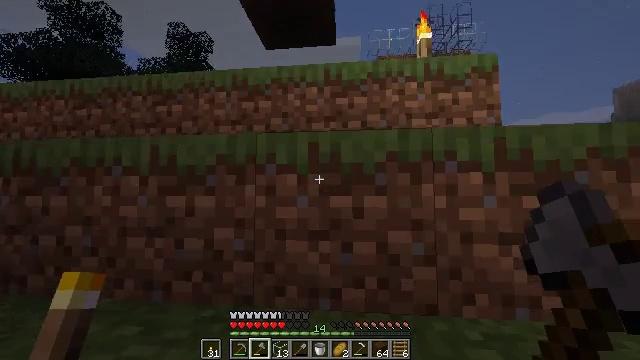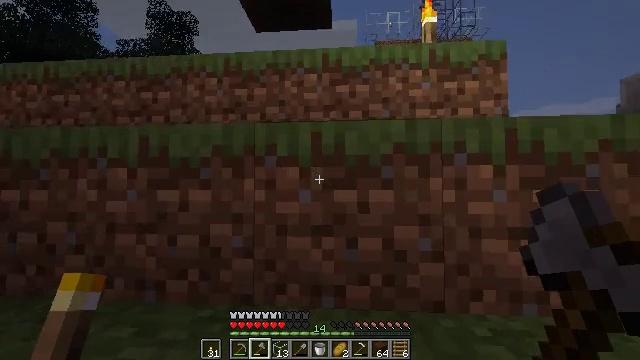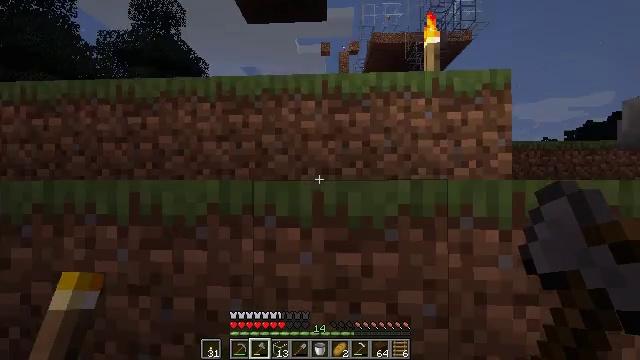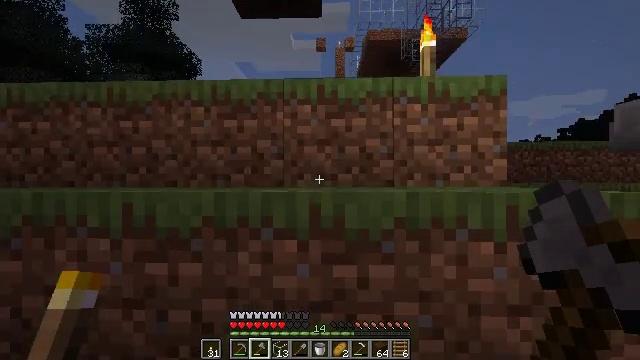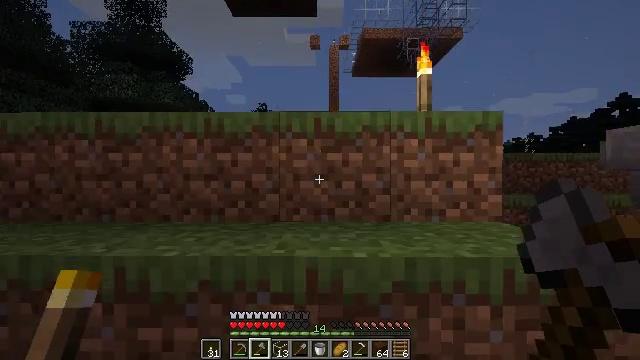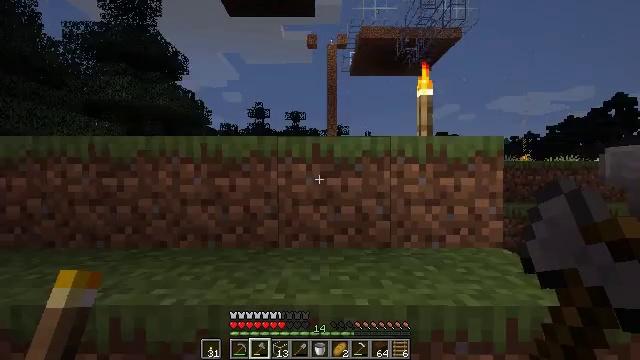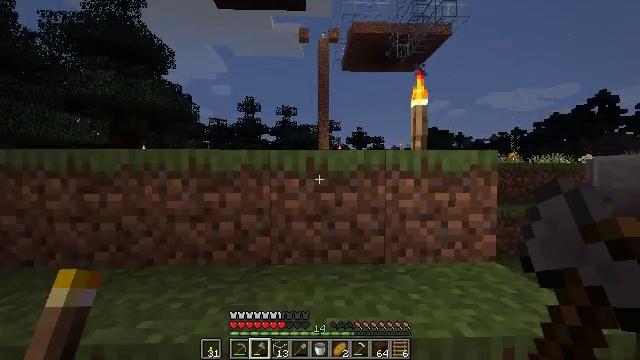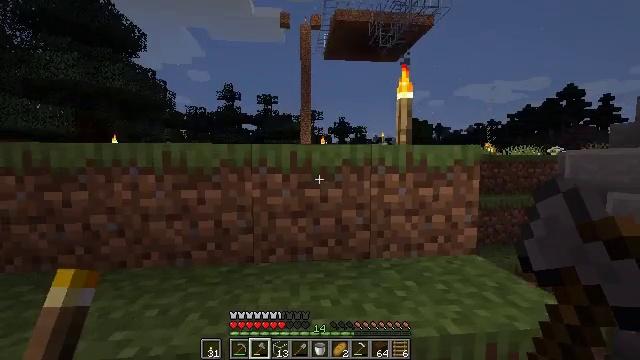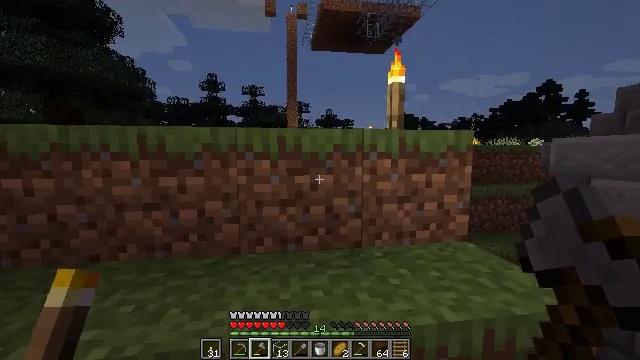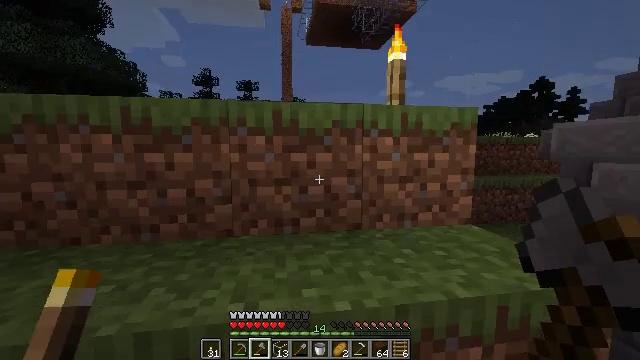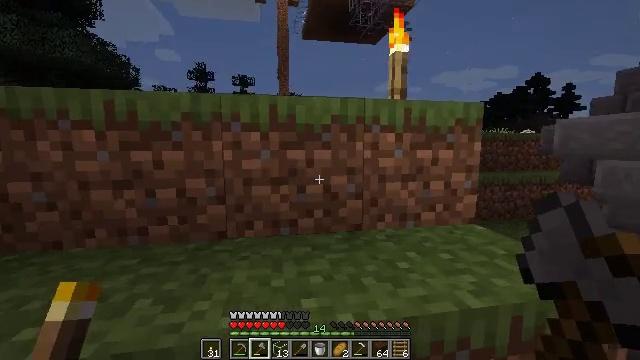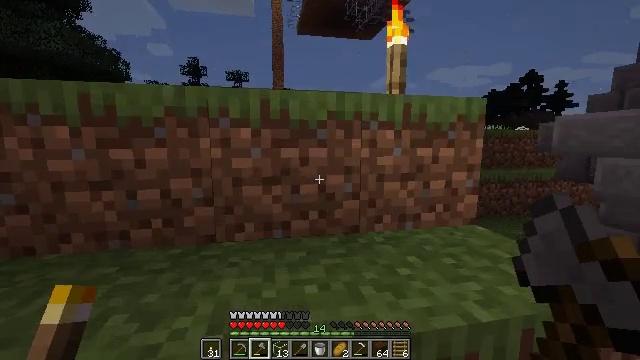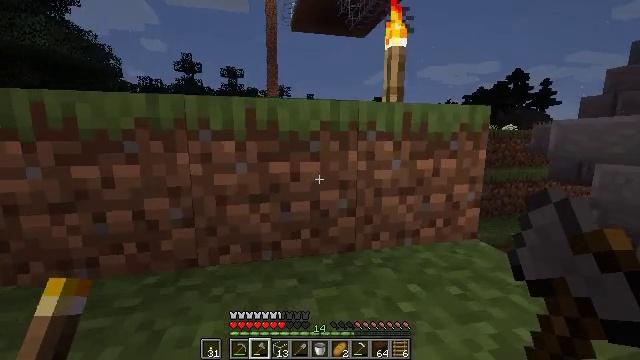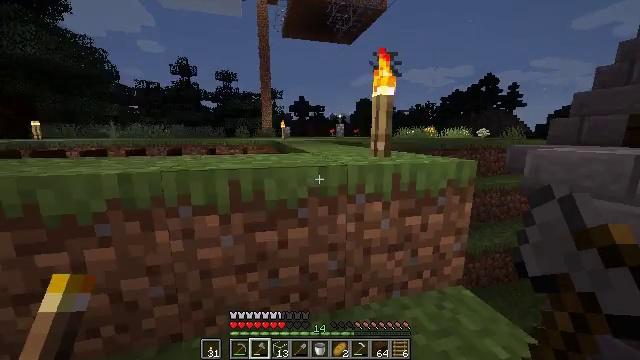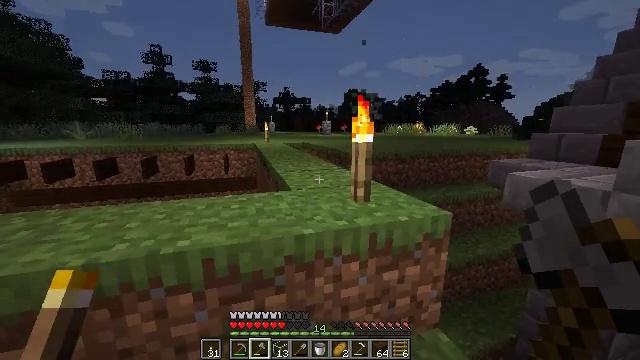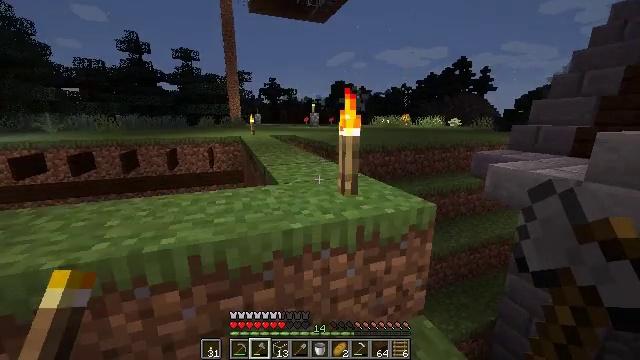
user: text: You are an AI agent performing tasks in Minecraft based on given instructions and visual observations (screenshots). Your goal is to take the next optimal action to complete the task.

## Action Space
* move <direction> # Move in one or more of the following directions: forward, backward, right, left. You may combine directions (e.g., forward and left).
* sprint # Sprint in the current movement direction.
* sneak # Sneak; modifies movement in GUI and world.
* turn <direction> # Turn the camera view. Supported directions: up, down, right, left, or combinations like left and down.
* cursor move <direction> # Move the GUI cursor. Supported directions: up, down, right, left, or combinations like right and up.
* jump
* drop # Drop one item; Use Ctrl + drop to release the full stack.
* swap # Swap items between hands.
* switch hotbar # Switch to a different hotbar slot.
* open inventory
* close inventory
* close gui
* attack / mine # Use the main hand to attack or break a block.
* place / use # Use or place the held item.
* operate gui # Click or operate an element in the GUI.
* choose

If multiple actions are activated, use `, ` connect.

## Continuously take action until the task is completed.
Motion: motion action
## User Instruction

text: Craft multiple cobblestone wall pieces with cobblestone.
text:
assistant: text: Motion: move forward, sprint, turn right and down, jump
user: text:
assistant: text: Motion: move forward, sprint, turn right and down, jump
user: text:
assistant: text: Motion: move forward, sprint, turn right, jump
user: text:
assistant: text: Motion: move forward, sprint, turn right, jump
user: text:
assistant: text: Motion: move forward, jump
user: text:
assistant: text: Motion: move forward, turn right and down, jump
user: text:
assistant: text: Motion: move forward, turn right and down, jump
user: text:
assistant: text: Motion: move forward, turn right and down, jump
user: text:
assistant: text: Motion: move forward, turn right, jump
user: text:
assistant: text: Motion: move forward, jump
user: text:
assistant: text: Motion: move forward, sprint, turn right, jump
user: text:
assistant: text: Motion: move forward, sprint, turn right and down, jump
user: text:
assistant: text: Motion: move forward, sprint, turn right and down, jump
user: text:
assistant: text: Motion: move forward, sprint, turn right and down, jump
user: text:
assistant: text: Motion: move forward, turn right and down, jump
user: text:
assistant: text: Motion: move forward, turn right and down, jump
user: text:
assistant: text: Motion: move forward, jump
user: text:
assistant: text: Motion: move forward, jump
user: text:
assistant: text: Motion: no_op
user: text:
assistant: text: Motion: turn right
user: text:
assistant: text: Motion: turn right and down
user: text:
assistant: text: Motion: turn right and down
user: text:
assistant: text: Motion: move forward, turn right and down
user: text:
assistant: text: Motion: move forward, turn right and down
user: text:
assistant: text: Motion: move forward, turn right
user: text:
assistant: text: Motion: move forward, sprint, turn right
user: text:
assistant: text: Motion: move forward, sprint, turn right
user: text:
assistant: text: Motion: move forward, sprint, turn right
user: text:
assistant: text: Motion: move forward
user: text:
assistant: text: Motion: move forward